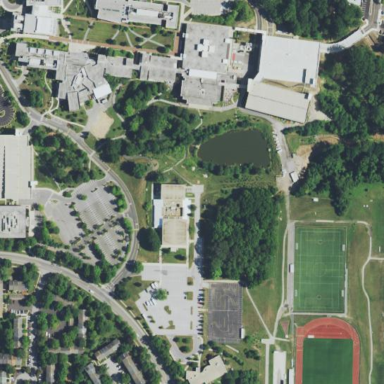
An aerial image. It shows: College or university.